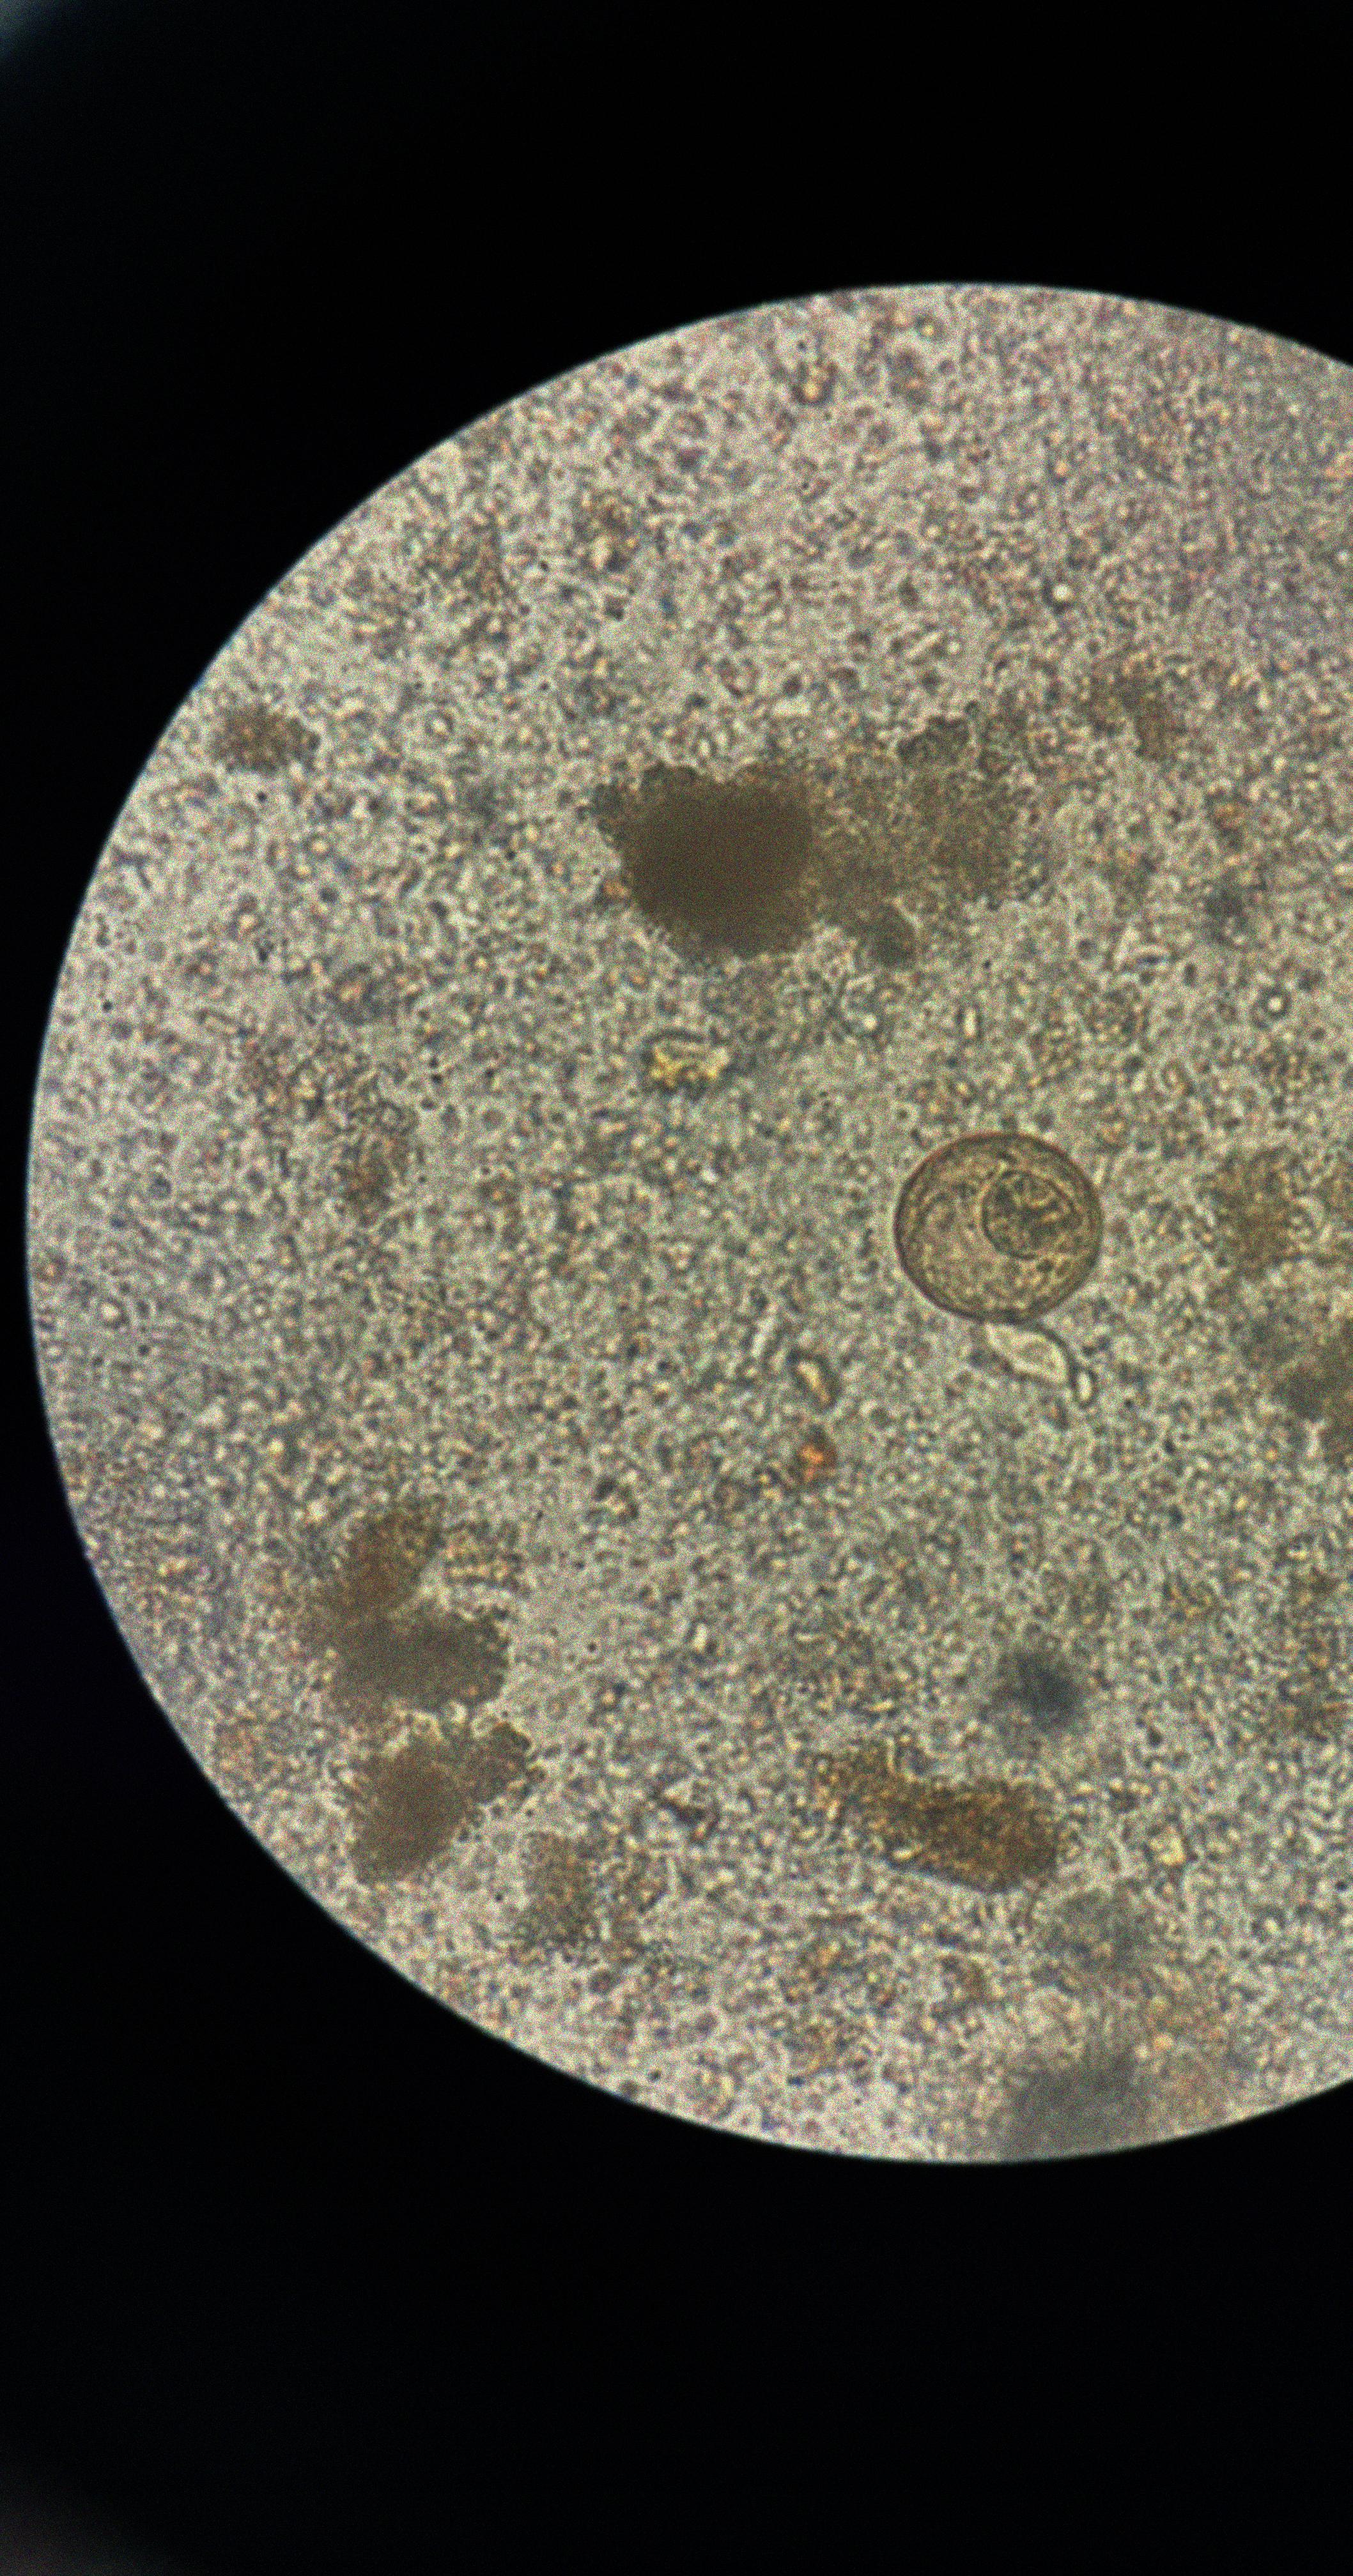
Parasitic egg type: Hymenolepis diminuta